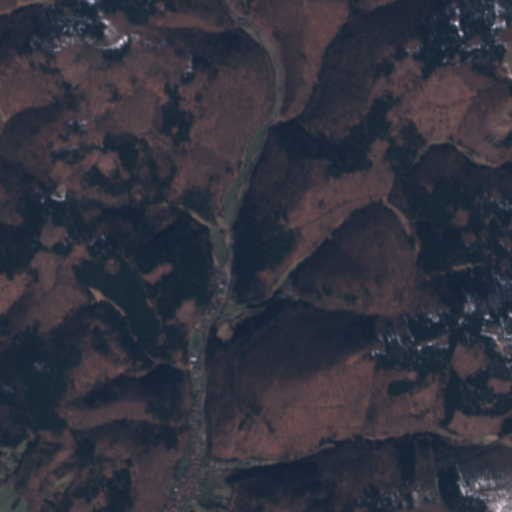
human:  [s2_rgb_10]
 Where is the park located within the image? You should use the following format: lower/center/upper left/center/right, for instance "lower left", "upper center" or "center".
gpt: The park is located in the lower center of the image.
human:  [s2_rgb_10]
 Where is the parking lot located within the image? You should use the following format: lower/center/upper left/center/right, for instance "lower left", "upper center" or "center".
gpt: The parking lot is located in the lower center of the image.
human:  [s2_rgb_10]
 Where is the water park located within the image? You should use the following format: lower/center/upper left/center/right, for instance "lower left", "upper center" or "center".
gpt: The water park is located in the lower center of the image.
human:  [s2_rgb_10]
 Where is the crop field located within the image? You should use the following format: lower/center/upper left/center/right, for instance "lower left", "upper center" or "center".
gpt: There is no crop field in the image.